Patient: sex M, age 69
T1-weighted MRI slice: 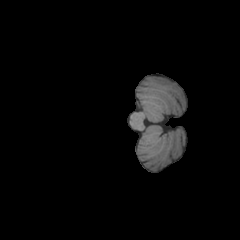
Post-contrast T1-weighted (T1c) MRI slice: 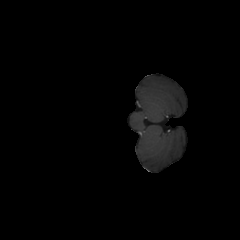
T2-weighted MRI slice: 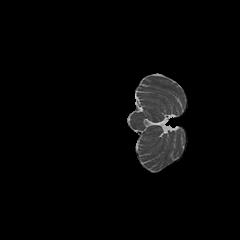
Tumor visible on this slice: no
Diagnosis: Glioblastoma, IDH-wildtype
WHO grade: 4